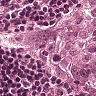
Metastatic tissue present: yes